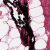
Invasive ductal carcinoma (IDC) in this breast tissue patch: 0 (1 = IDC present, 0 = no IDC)